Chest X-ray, PA view. Patient: 23 years old, sex F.
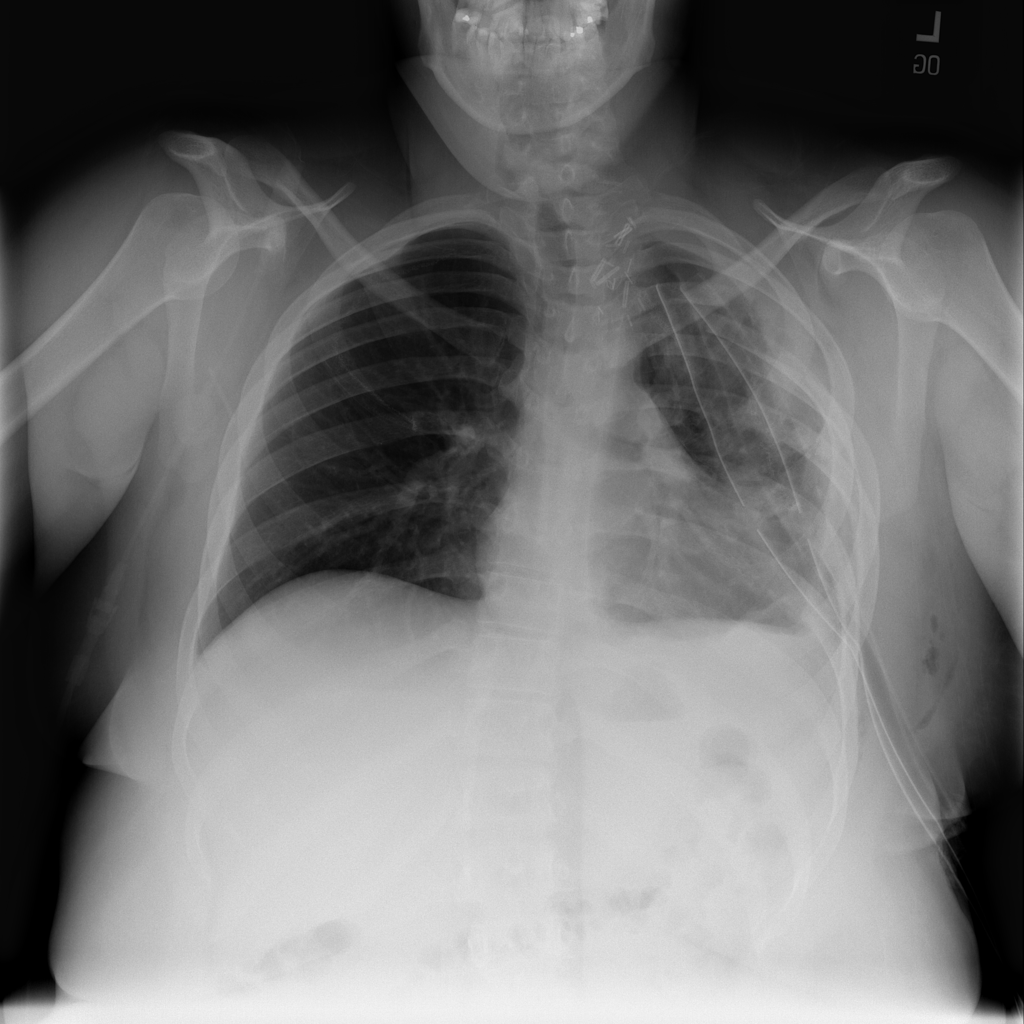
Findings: Effusion, Pleural_Thickening